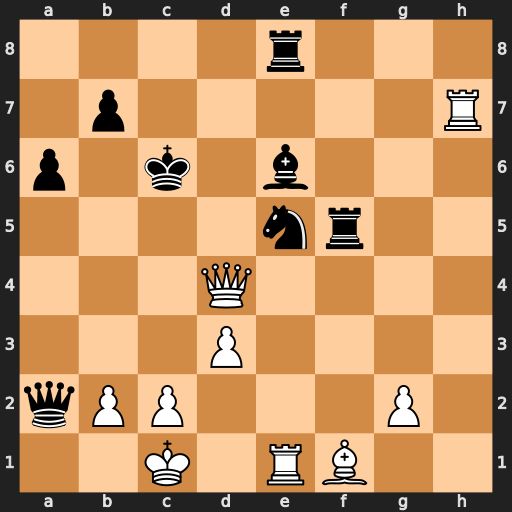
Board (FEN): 4r3/1p5R/p1k1b3/4nr2/3Q4/3P4/qPP3P1/2K1RB2
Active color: w
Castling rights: -
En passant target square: -
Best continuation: Rxe5 Qb1+ Kd2 Rxe5 Qxe5 Qxc2+ Kxc2